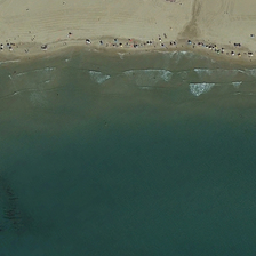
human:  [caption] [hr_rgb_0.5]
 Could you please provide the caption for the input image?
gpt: Near the beach is a vast ocean.

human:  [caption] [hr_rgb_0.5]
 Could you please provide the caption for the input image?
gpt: There are many people on the beach.

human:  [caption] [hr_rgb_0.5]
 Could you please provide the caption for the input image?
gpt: There is a vast ocean near the beach.

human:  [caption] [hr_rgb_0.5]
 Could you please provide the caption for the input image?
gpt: There are many people playing on the beach.

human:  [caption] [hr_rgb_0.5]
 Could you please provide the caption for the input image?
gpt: Many people play by the sea.